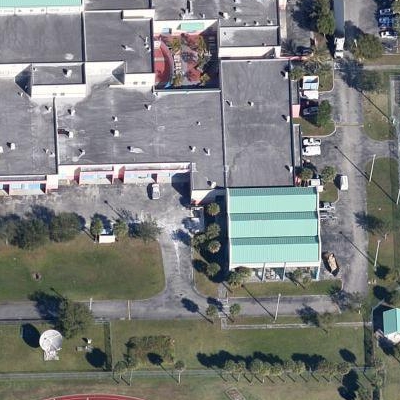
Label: Industry